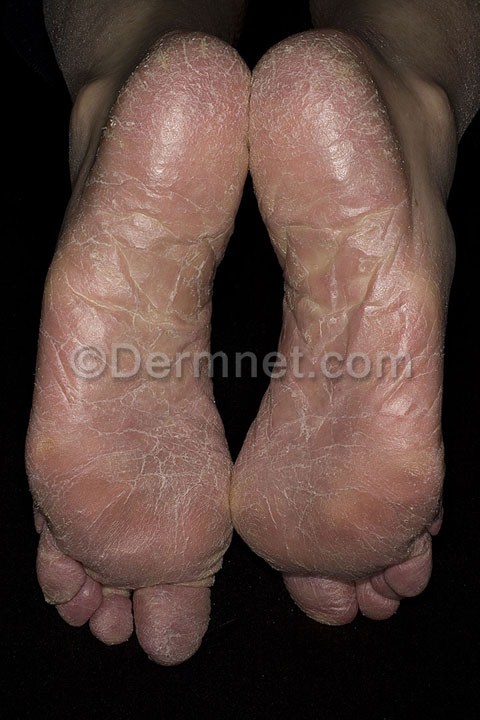
Disease: Eczema Photos